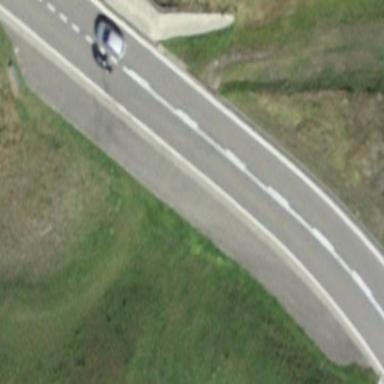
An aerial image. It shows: Parking lane with asphalt surface.